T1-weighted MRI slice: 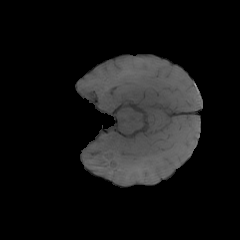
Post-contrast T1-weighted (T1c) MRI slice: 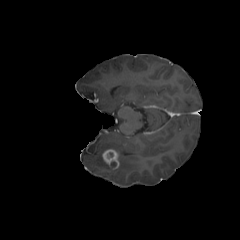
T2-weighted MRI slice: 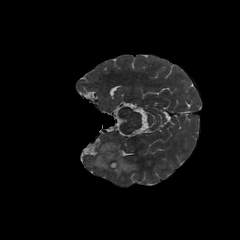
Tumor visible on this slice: yes